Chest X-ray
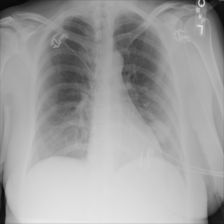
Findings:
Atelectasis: negative
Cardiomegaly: negative
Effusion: negative
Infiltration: negative
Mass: negative
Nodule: negative
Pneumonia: negative
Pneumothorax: negative
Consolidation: negative
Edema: negative
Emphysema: negative
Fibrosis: negative
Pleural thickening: negative
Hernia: negative